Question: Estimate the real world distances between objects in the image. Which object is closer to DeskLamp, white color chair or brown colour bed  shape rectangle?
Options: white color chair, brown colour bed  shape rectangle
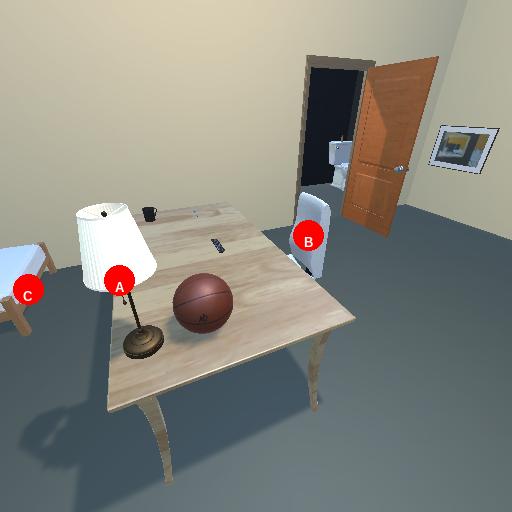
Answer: white color chair